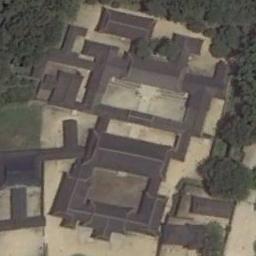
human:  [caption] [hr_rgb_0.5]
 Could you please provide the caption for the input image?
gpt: There are neat trees in front of the palace .

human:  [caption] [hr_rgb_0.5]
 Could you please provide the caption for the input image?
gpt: There are some trees near the palace .

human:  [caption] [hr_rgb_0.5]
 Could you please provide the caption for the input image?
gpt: The dark gray palace has some palaces of different sizes and a grove of trees is next to the palace .

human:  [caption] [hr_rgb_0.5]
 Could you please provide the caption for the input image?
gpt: The palace is on the bare land next to some trees .

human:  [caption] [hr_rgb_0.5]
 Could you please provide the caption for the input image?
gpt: There are some green trees around the brown palace .